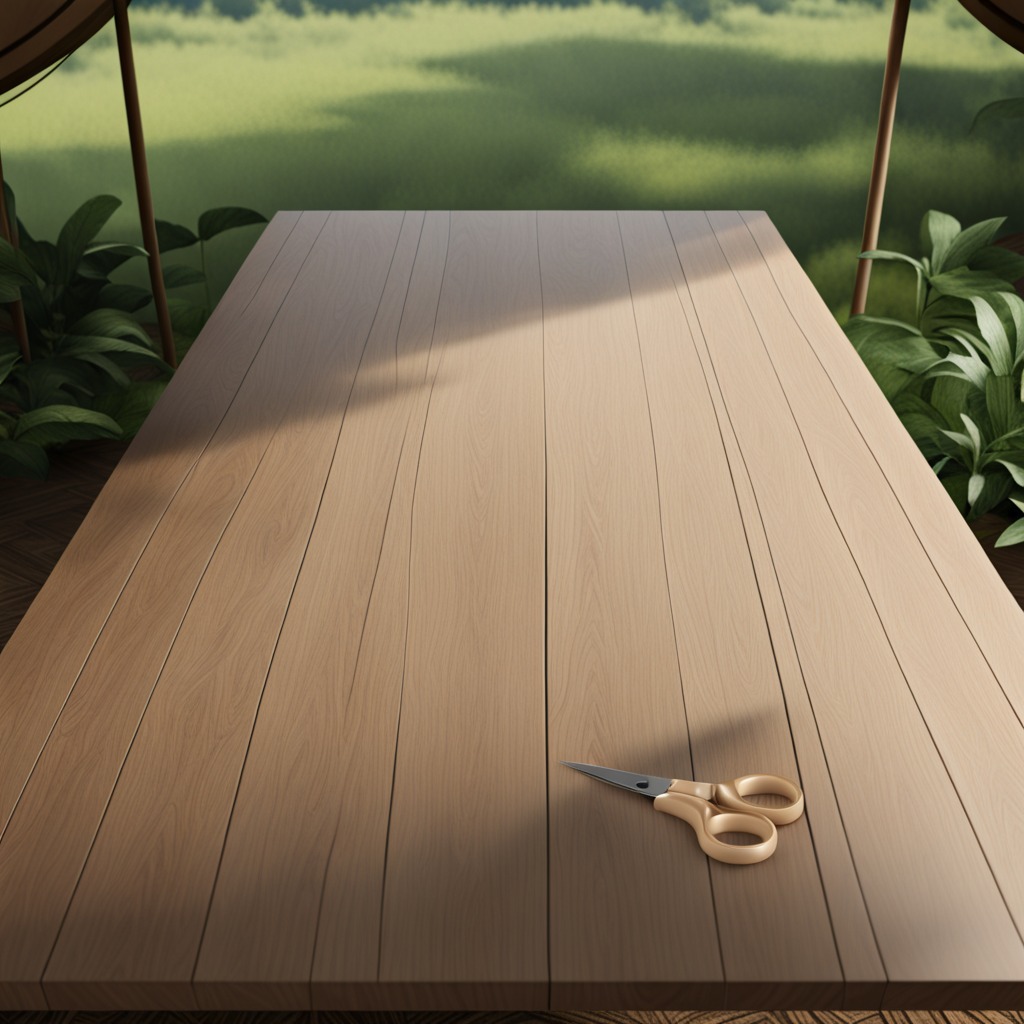
A scissor is lying on the wooden table.